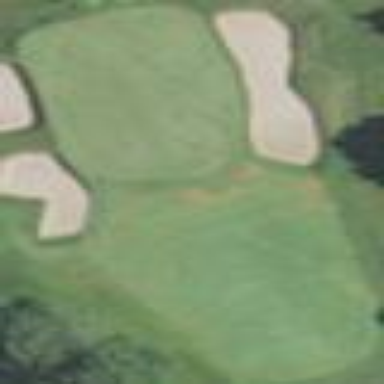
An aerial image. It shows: Golf fairway surrounded by grass.